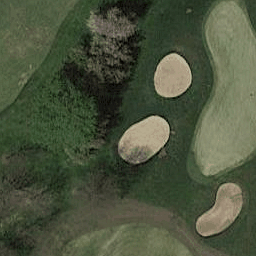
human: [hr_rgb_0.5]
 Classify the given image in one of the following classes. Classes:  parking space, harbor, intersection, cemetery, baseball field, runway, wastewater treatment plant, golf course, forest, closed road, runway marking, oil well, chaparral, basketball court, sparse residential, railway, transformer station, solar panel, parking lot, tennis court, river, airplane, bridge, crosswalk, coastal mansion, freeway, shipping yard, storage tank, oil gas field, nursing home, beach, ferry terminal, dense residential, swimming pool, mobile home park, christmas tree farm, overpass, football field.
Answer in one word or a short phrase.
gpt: golf course